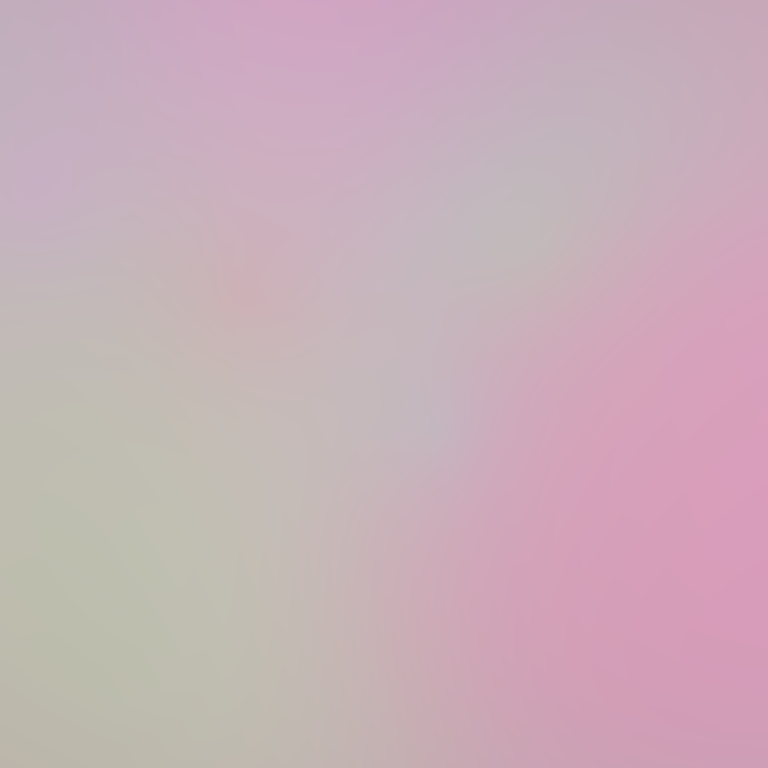
Abstract light effect, smooth blend from soft pink to pale green, serene atmosphere, diffuse light, no room, no furniture, no objects.